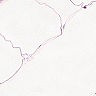
Metastatic tissue present: no